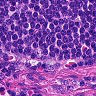
Metastatic tissue present: no